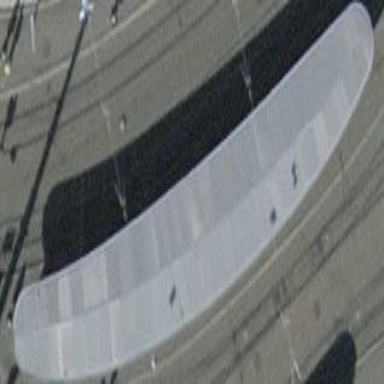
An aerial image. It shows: Shelter for public transport.